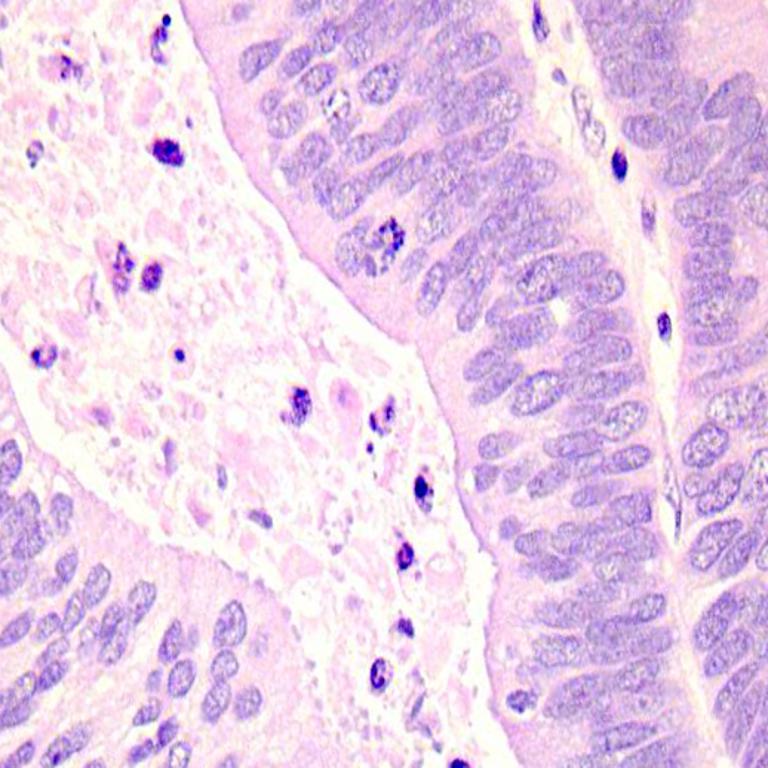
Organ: colon
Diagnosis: adenocarcinomas